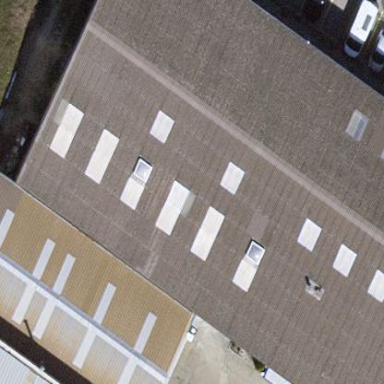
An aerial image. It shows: Industrial building.